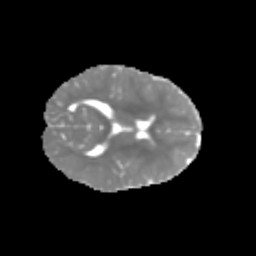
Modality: MD
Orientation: axial
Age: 5
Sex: female
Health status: healthy